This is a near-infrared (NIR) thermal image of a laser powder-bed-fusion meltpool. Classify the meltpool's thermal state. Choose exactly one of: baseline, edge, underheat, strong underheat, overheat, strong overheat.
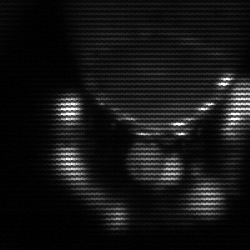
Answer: edge